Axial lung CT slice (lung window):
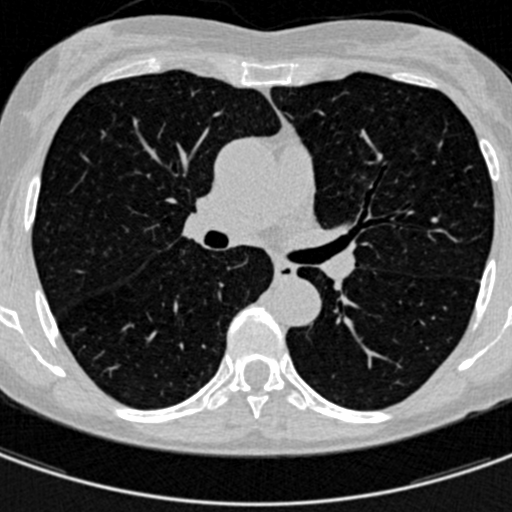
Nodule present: no